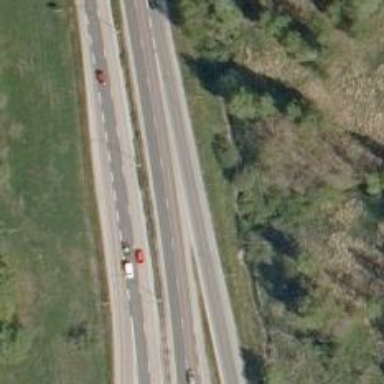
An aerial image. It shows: Trunk link road with asphalt surface.